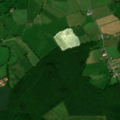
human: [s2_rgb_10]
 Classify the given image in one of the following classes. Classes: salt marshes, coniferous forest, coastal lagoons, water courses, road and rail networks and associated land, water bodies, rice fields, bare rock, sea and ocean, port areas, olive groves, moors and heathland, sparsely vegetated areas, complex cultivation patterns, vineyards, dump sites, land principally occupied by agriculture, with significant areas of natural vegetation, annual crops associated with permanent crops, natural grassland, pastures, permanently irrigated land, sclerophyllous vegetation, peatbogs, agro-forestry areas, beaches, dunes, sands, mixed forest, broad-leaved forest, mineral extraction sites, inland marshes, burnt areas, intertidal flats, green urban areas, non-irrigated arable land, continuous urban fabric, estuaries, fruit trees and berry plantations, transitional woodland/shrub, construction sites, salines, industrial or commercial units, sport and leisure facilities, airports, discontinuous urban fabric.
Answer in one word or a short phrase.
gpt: pastures, broad-leaved forest, mixed forest